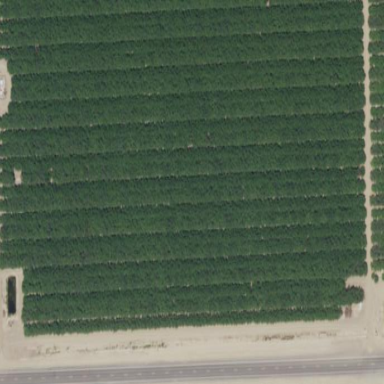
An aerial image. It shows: Orchard filled with almond trees.